Question: I want to fill a control to 'HORIZONTAL' and the 'CENTER' using GridBagLayout. I have tried using
'''
this.setLayout(new GridBagLayout());
GridBagConstraints m=new GridBagConstraints();
m.fill=GridBagConstraints.HORIZONTAL;
m.anchor=GridBagConstraints.PAGE_START;
m.ipady=20;
m.weightx=0.5;
m.weighty=0.001;
add(pnlHeader,m);
m.fill=GridBagConstraints.HORIZONTAL|GridBagConstraints.VERTICAL;
m.anchor=GridBagConstraints.PAGE_END;
m.gridx=0;
m.weighty=1.0;
add(pnlBody,m);
'''
This is what I get

I want the selected area to filled into the applet. Please How can I fill the second panel into the applet?.
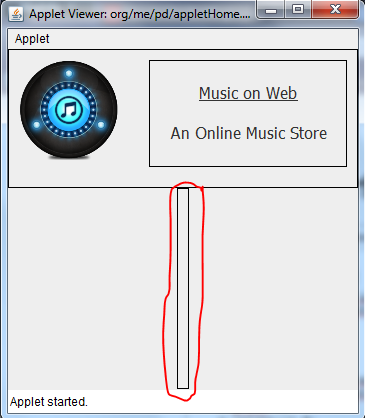
Answer: Use
'''
m.fill = GridBagConstraints.BOTH;
'''